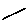
Label: line